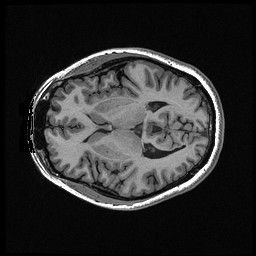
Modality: T1w
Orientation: axial
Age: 30
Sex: male